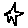
Label: star